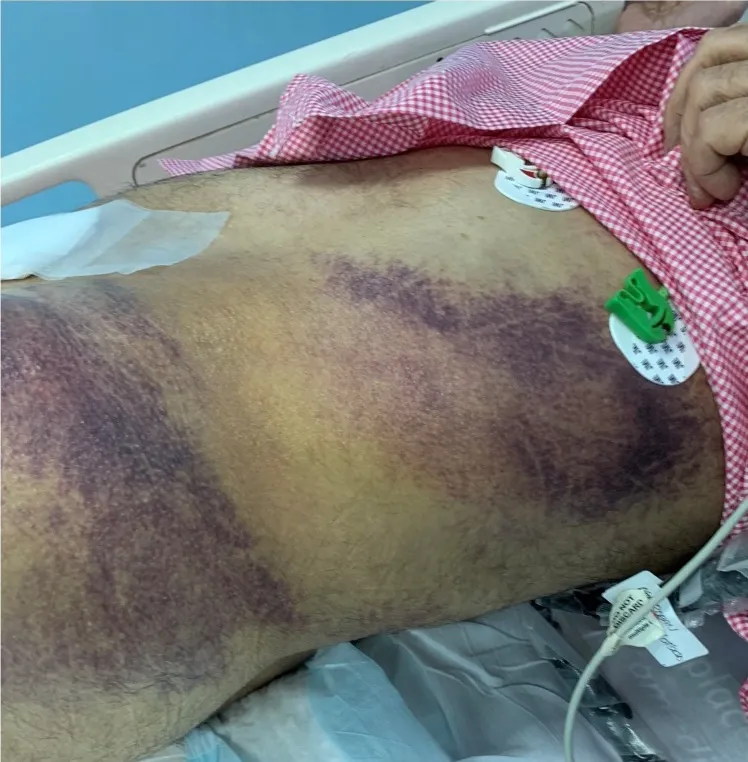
Large ecchymosis on the left trunk and hip. Skin discolorations are still present 10 days after the trauma.
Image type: medical_photograph (skin_photograph)